【题型】选择题　【知识点】函数　【难度】easy
导函数 \( y = f'(x) \) 的图象如图所示, 在标记的点中, 函数 \( y = f(x) \) 的极大值点为  (\quad)

A. \( x_1 \)
B. \( x_2 \)
C. \( x_3 \)
D. \( x_4 \)
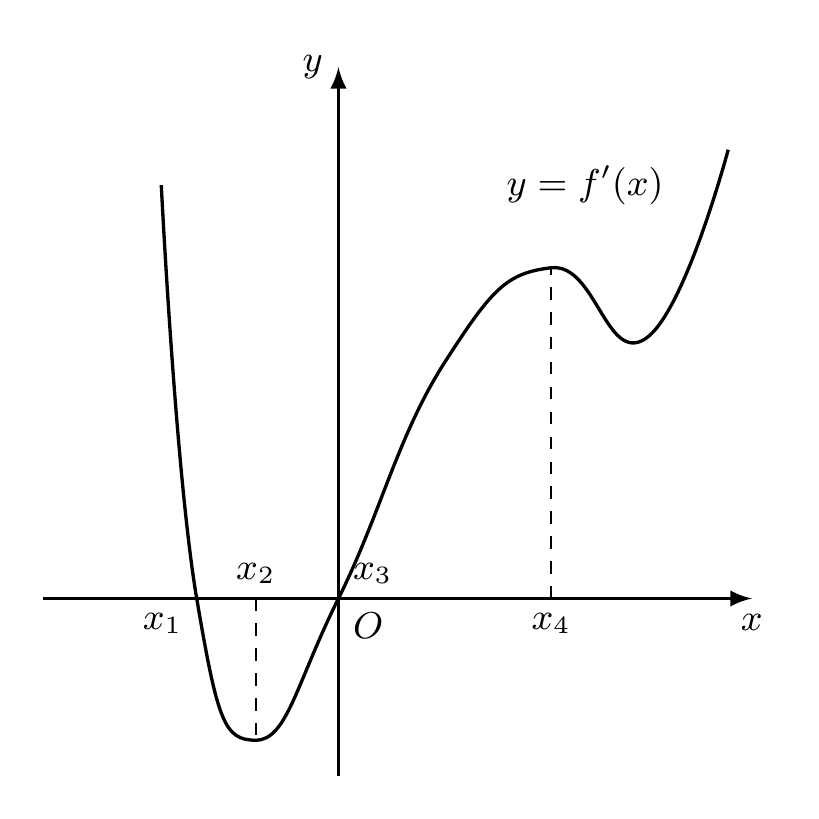
【解答】
\textbf{【答案】} \( A \)

\vspace{1em}

\textbf{【分析】} 根据导函数图象判断原函数的单调性即可.

\vspace{1em}

\textbf{【解答】} 解: 根据题中所给图象, 当 \( x \in (-\infty, x_1) \), \( (x_3, +\infty) \) 时, \( f'(x) > 0 \), \( f(x) \) 单调递增,当 \( x \in (x_1, x_3) \) 时, \( f'(x) < 0 \), \( f(x) \) 单调递减.

所以函数 \( f(x) \) 的极大值点为 \( x_1 \).

故选: \( A \).

\vspace{1em}

\textbf{【点评】} 本题主要考查函数在某点取得极值的条件, 属于基础题.